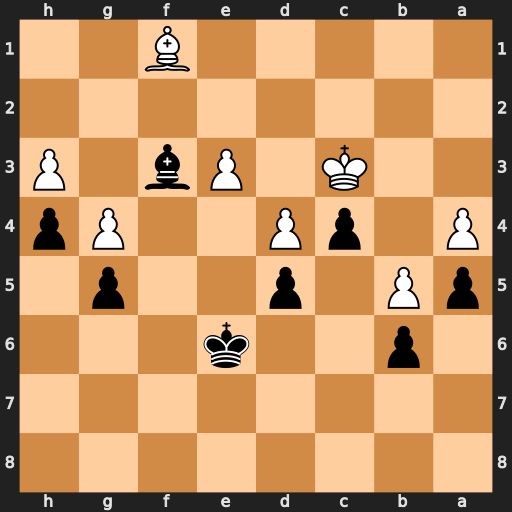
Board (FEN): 8/8/1p2k3/pP1p2p1/P1pP2Pp/2K1Pb1P/8/5B2
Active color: b
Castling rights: -
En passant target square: -
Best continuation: Bd1